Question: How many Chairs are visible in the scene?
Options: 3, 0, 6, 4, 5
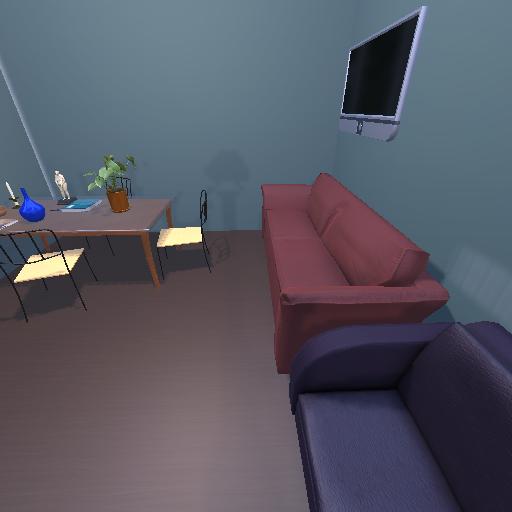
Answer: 3